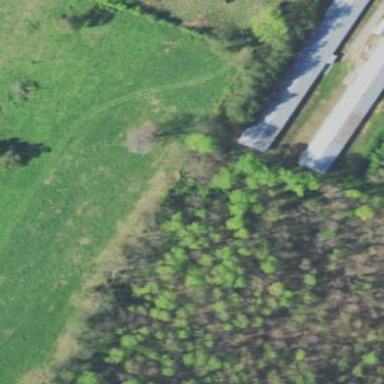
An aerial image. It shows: Farm auxiliary building.